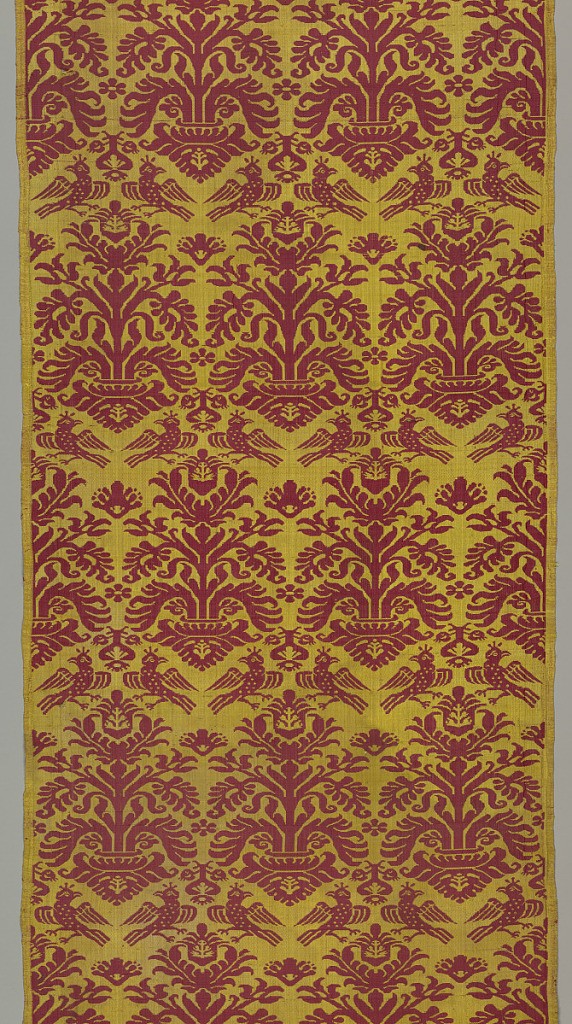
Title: Textile
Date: early 17th century
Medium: silk Technique: plain compound cloth
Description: Brilliant yellow ground woven in cherry red with symmetrical design of alternating rows of upstanding floral shrubs surmounted by pairs of opposed birds. Wide yellow cloth selvedges. Lined; striped silk fringe.